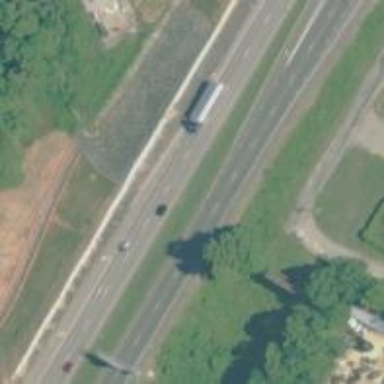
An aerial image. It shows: Expressway with asphalt surface classified as trunk highway.